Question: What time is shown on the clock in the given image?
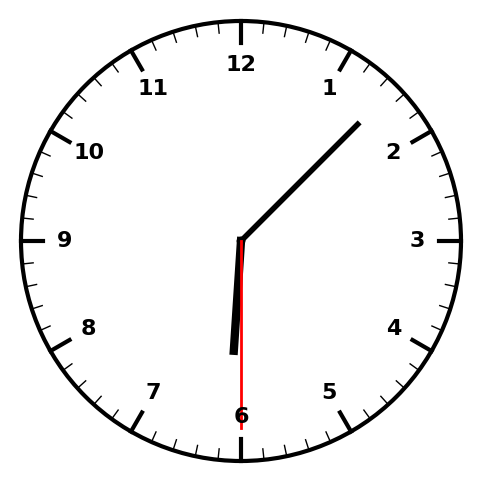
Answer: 06:07:30